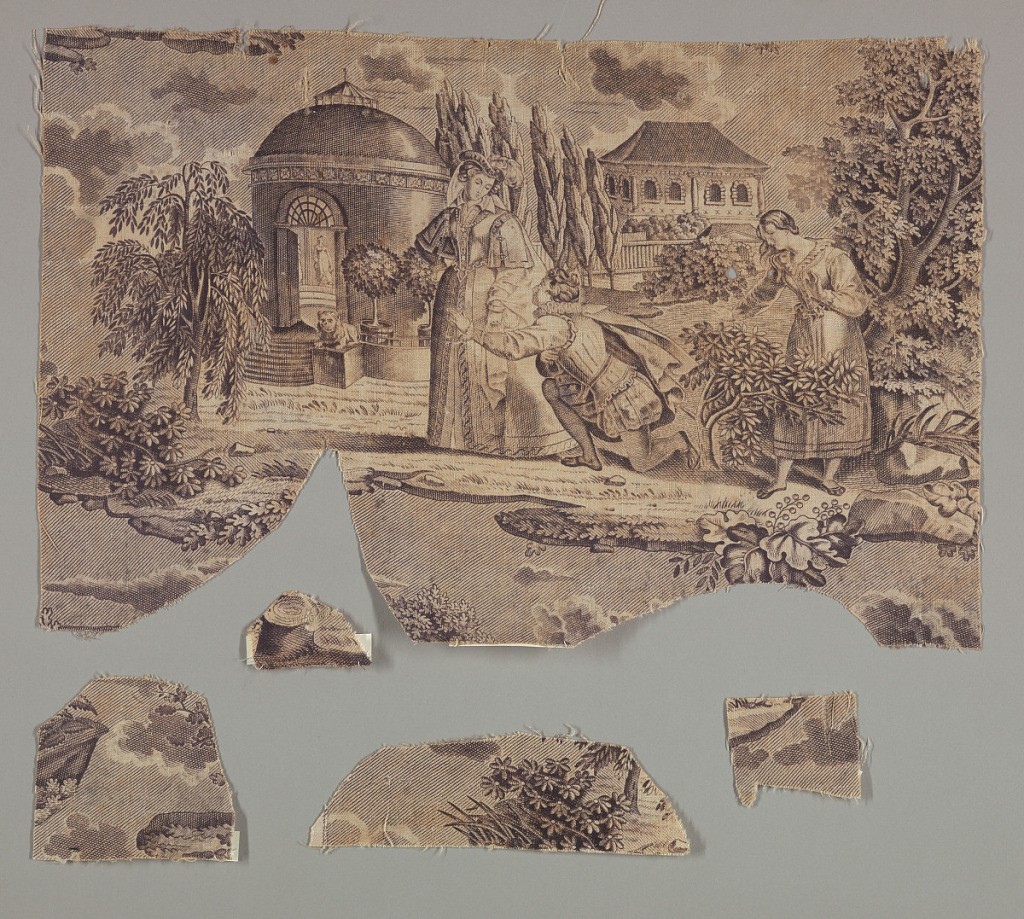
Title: Fragment
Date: early 19th century
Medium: cotton Technique: printed on plain weave
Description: Fragment showing a kneeling man and two women in sixteenth-century costume with a round temple-like building set amongst trees and rocks. Another small building is in the background. In purple on white.